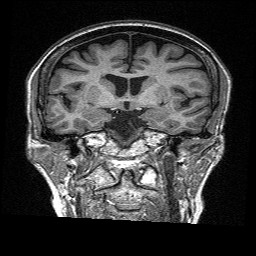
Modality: T1w
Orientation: sagittal
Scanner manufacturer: siemens
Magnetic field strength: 3 T